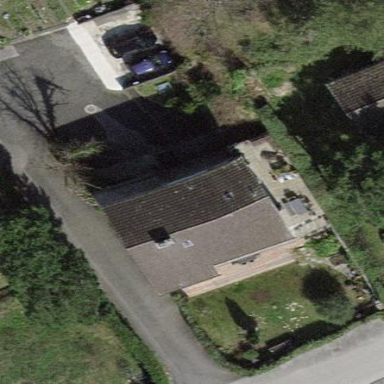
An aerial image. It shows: Simple and straightforward house.